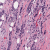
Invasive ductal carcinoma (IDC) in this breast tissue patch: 1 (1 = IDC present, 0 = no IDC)